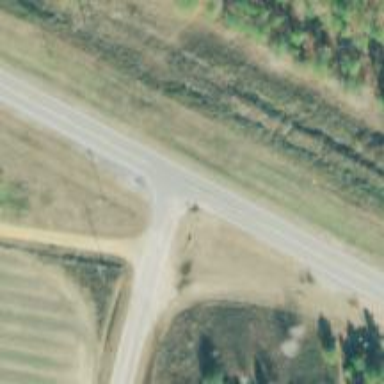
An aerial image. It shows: Abandoned road.